Aerial crown-view tile of a tropical tree (Barro Colorado Island, Panama), acquired 20241216:
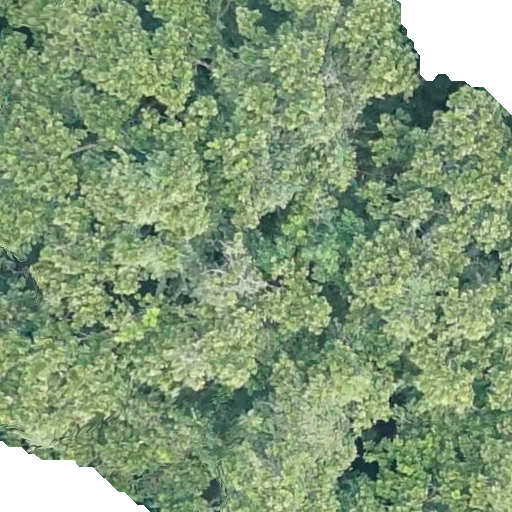
Species: Anacardium excelsum
GBIF accepted scientific name: Anacardium excelsum
Crown area: 523.988 m²